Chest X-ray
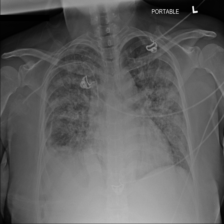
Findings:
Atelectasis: negative
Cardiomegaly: negative
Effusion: positive
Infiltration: positive
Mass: negative
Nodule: negative
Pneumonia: negative
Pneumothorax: negative
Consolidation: negative
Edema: negative
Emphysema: negative
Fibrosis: negative
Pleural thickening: positive
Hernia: negative